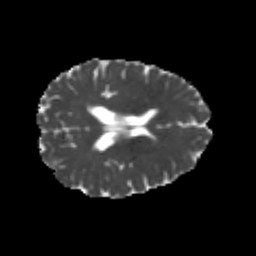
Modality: MD
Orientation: axial
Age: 26
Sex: female
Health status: healthy
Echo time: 0.074 s